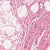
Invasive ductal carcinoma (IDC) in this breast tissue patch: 0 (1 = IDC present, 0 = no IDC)